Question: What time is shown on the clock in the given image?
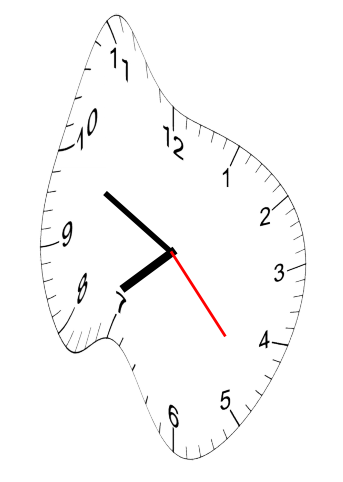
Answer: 07:49:23